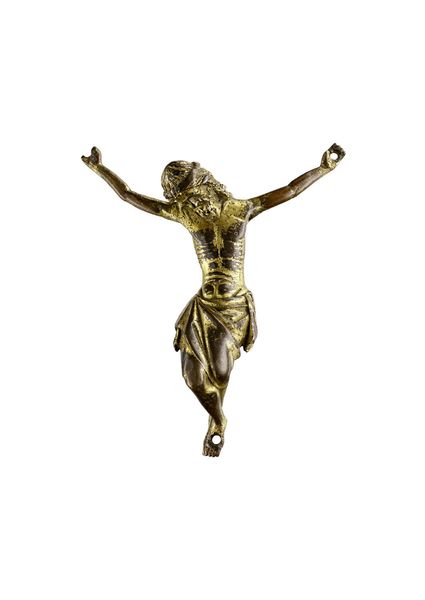
Titel: Gekreuzigter von einem Altar- oder Vortragekreuz
Standort: Hamburg
Institution: Museum für Kunst und Gewerbe Hamburg
Schlagwörter: bronze, reste, vergoldet, kunst, korpus, kreuze, christus, kruzifix, kleinplastiken, kleinkunst, vergoldung, kruzifixus, bildwerk, mittelalterliche, kleinbronzen, altargerät, altarteile